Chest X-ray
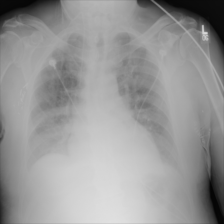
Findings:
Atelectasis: positive
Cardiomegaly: negative
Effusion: positive
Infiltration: positive
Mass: negative
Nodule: negative
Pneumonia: negative
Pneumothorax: negative
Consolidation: negative
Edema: negative
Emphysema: negative
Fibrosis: negative
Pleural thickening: negative
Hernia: negative